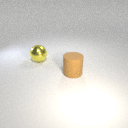
large brown rubber cylinder in front of large yellow metal sphere